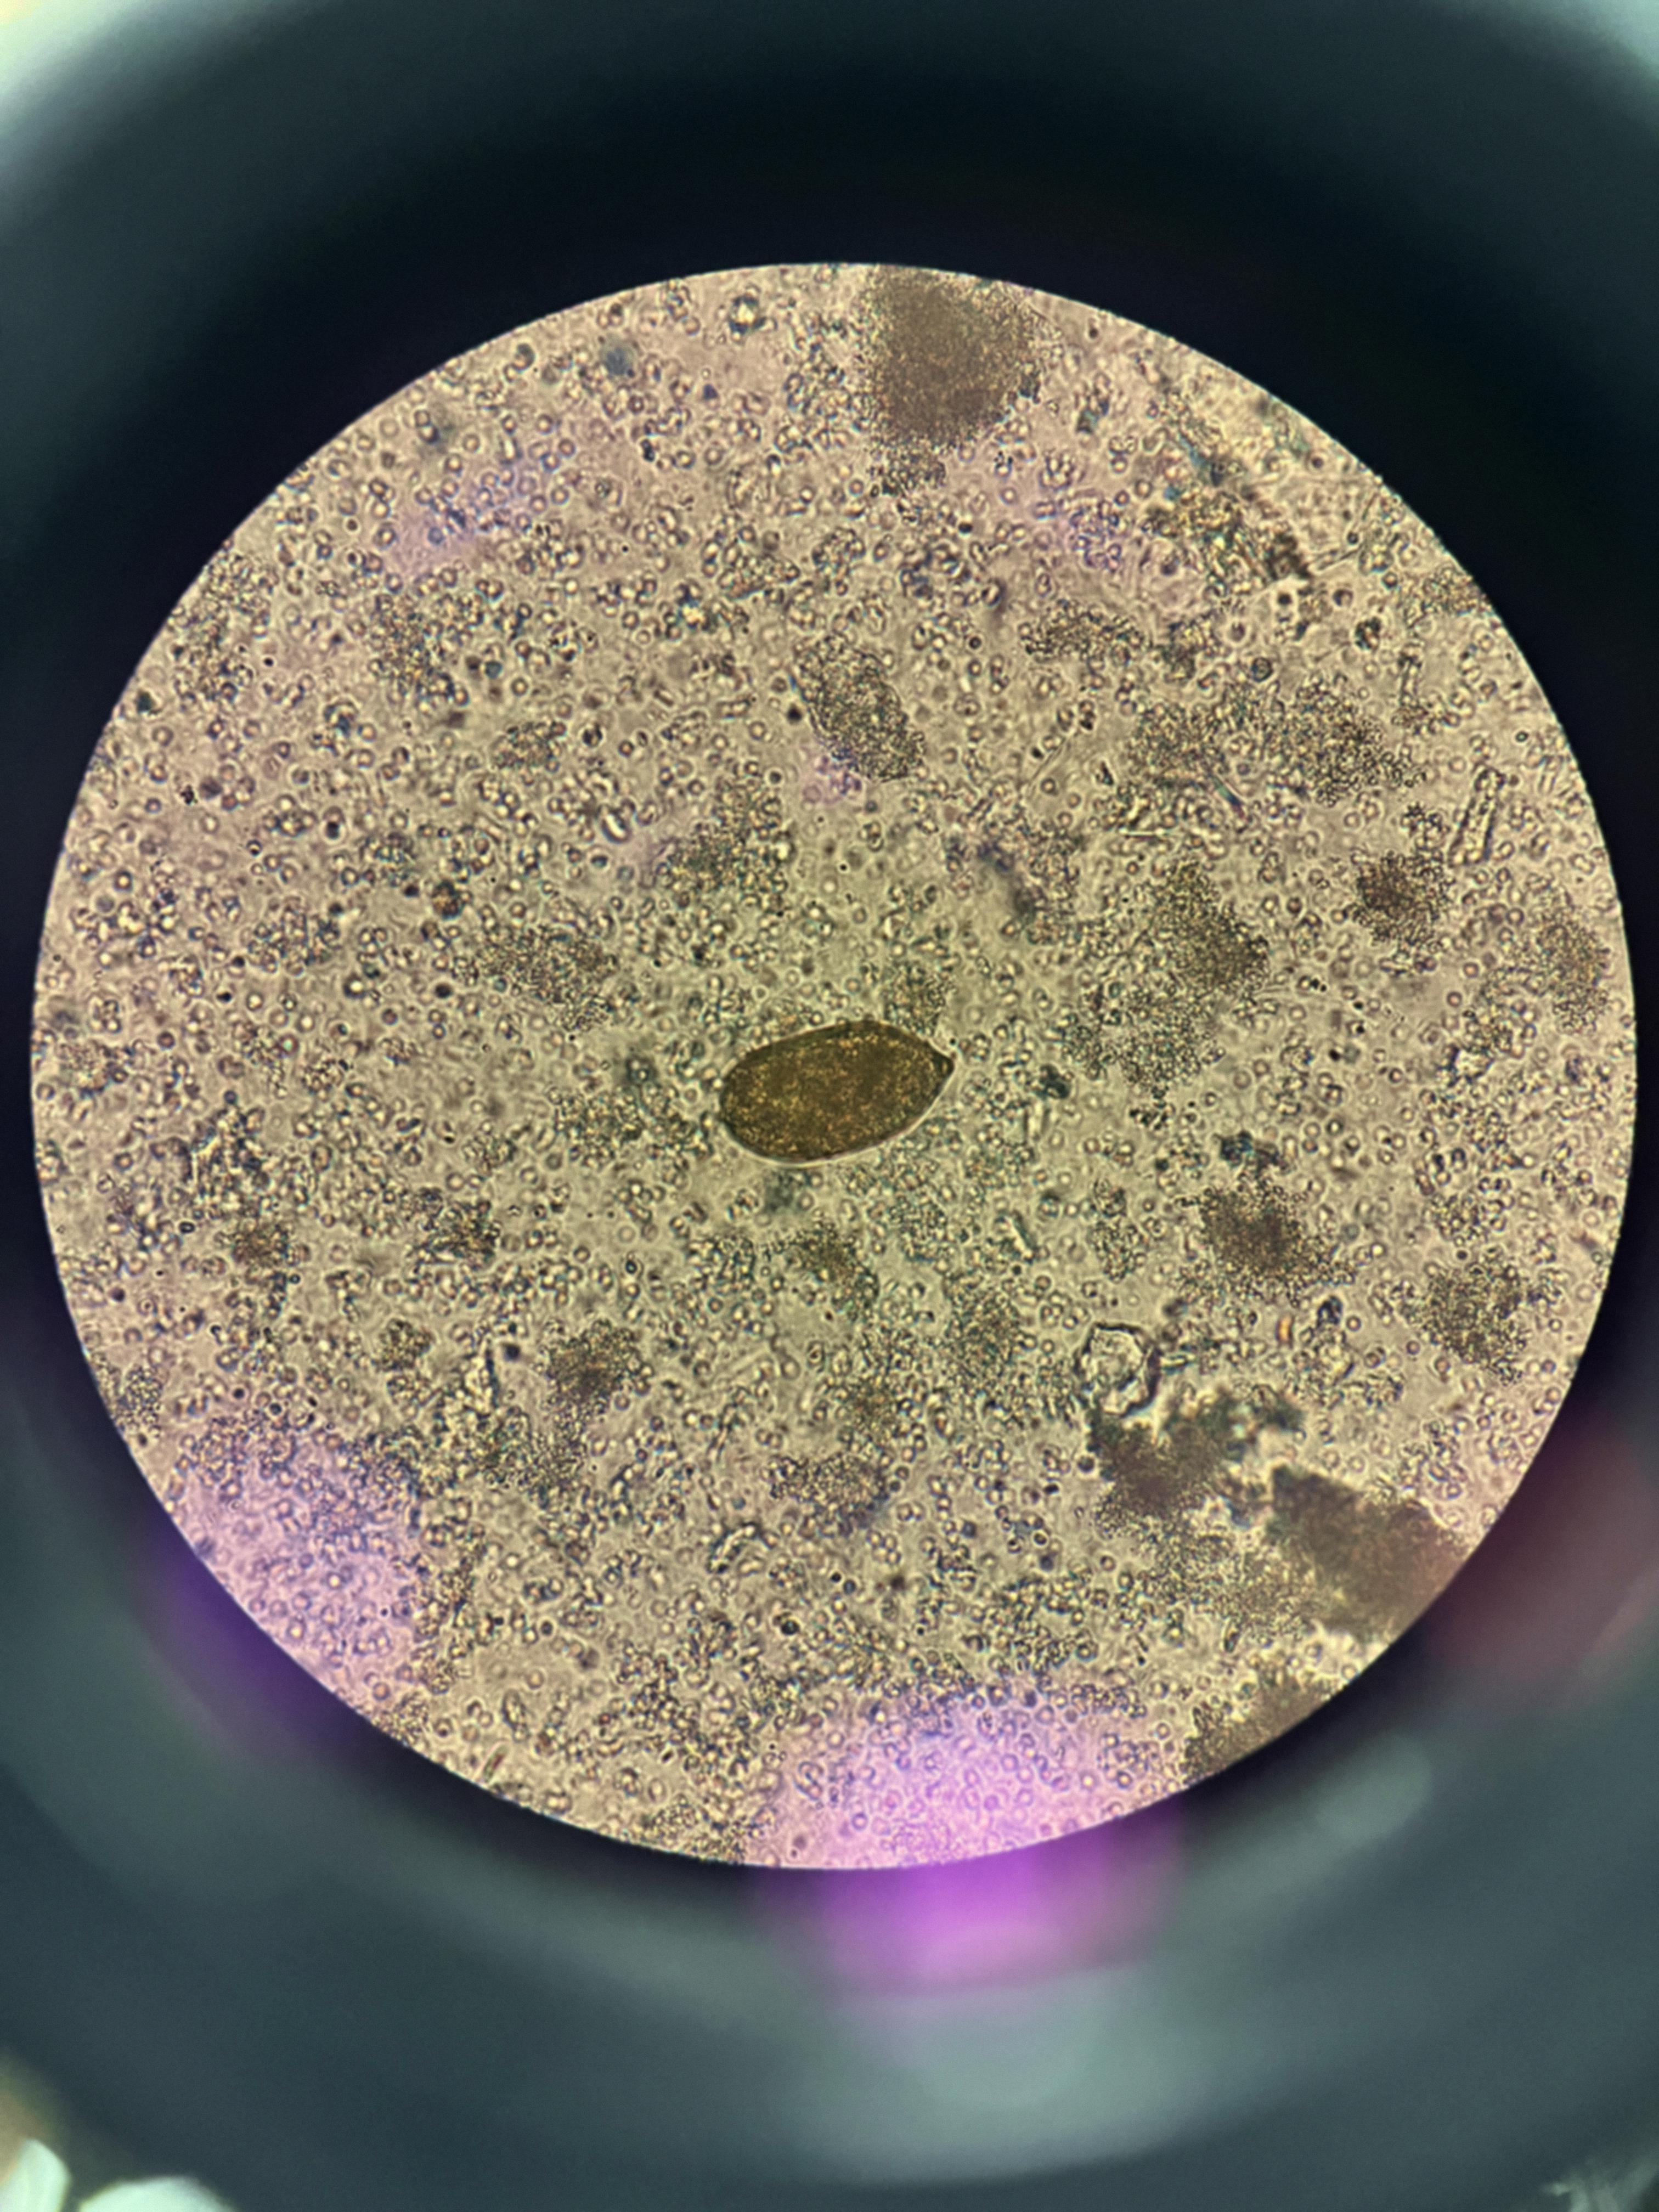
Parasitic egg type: Paragonimus spp